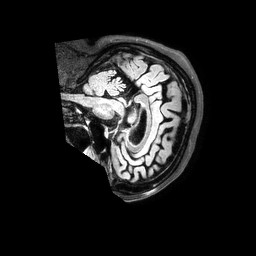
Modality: FLAIR
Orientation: sagittal
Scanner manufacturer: philips
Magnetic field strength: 3 T
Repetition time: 4.8 s
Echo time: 0.2795 s